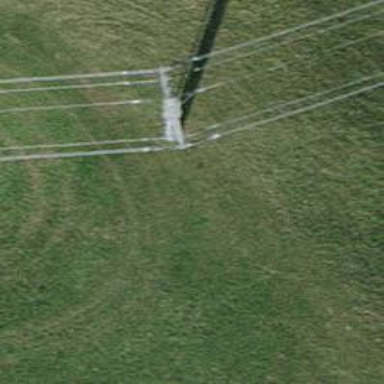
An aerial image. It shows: Power tower.